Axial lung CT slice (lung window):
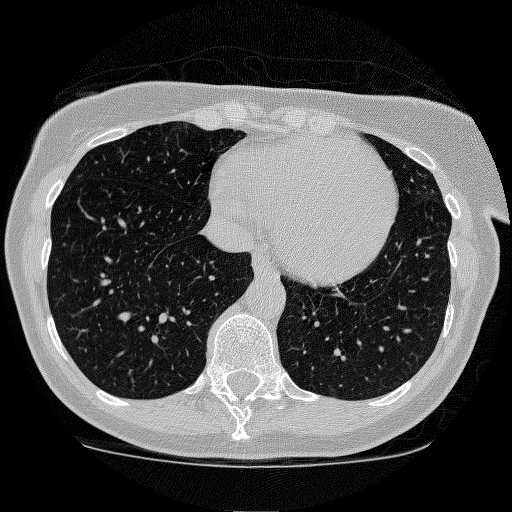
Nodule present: no